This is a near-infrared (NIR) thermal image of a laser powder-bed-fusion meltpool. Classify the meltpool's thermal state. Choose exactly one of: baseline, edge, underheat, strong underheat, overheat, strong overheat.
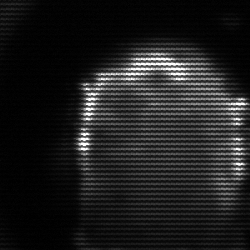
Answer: baseline